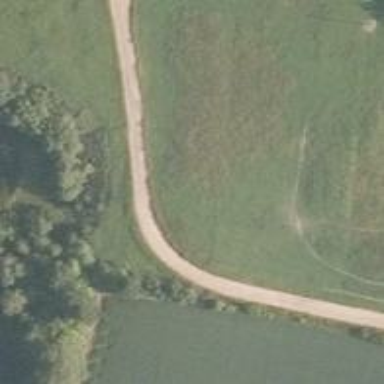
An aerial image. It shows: Service road leading to horse racing track in leisure land.